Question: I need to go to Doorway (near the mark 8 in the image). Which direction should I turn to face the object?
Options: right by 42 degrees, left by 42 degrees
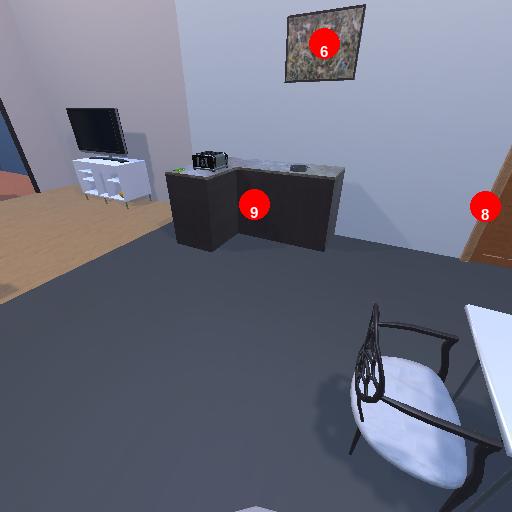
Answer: right by 42 degrees